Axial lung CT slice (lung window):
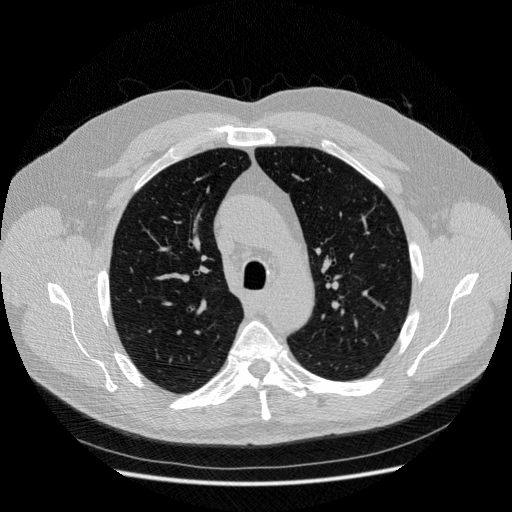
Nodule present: no